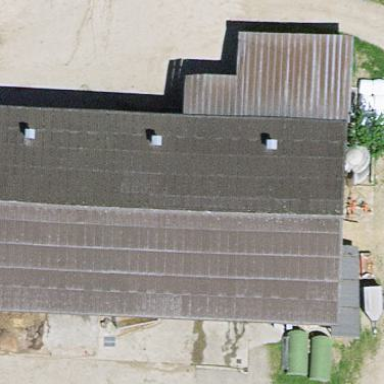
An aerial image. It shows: Gabled roof on farm auxiliary building.